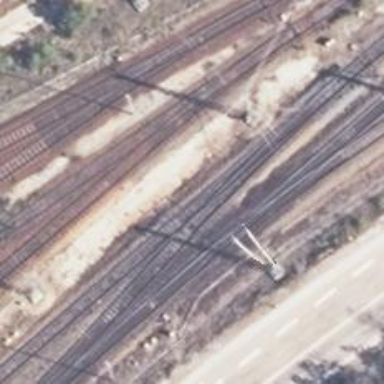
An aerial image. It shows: Abandoned railway with contact lines for electrification.